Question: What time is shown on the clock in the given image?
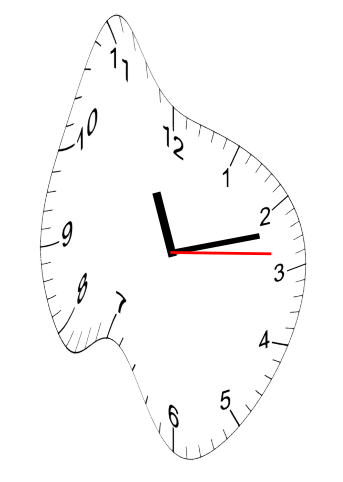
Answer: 11:12:14